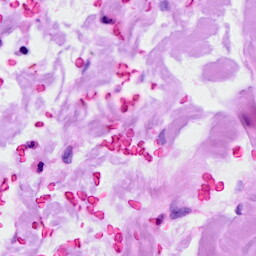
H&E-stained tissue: Breast